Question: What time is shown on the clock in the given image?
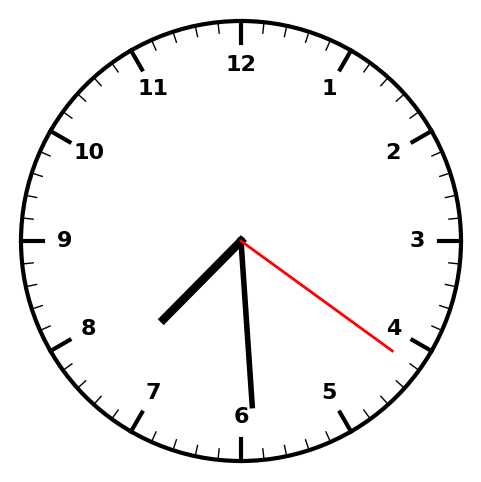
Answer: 07:29:21